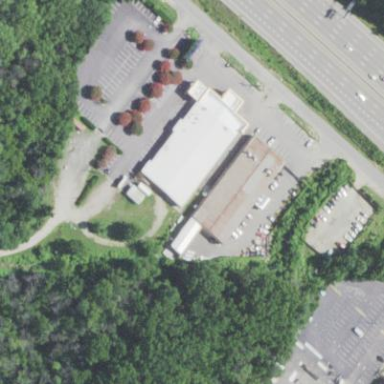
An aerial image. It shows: Commercial building used as nightclub.